Question: This is the called Function:
'''
int onBattle(int level,char nomeheroi[20])
{
const char *monsternames[4][3] = {
{"Rat","Bat","Spider"},
{"Goblin","Orc","Dwarf"},
{"Dragon","Lich","Banshee"},
{"Demon","Hydra","Giant Spider"}
};
//printf("monster hp:%f , player hp:%f, player name:%s ",globalvar.monterhp, globalvar.playerhp,nomeheroi);
char opcaobattle;
rndMonster(level);
while((globalvar.monterhp > 0) || (globalvar.playerhp > 0)){
printf("Monster name:%s
",monsternames[globalvar.monstercatego][globalvar.monsternivel]);
printf("Monster Life:%f
",globalvar.monterhp);
printf("------------------------------------------
");
printf("----------------BattleGround--------------
");
printf("------------------------------------------
");
printf("Player name:%s
", nomeheroi);
printf("Player life:%f
", globalvar.playerhp);
printf("----------------------------------------
");
printf("------------------Menu------------------
");
printf("----------------------------------------
");
printf("A - Attack
");
printf("D - Defend
");
scanf("%c",&opcaobattle);
switch(opcaobattle)
{
case 'a':
danoPMonster();
break;
case 'd':
break;
}
}
if(globalvar.monterhp <= 0)
{
return 0;
}
else if(globalvar.playerhp <= 0)
{
return 1;
}
}
'''
This is what happen:

I dont any problem with this code to show two times before stop on Scanf, i tried Do While too and the same thing happens any help?
ps: that globalvar is a global struct and yes there is a value
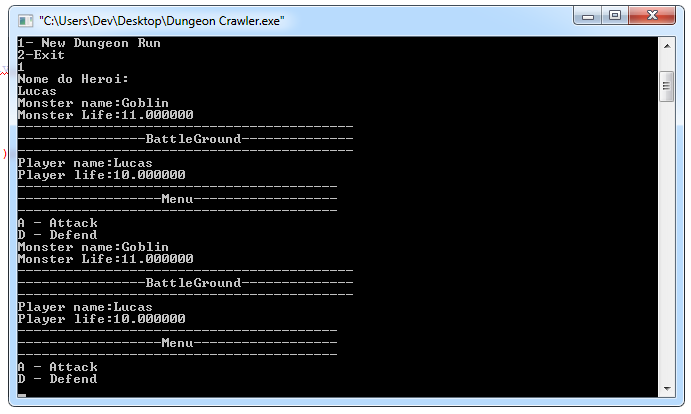
Answer: '''
scanf("%c",&opcaobattle);
'''
I suggest adding a space to the conversion specifier to make sure it isn't using a left-over newline character in the stream.
'''
scanf(" %c",&opcaobattle);
'''
It might be good to have a default case for the switch, too:
'''
default:
printf("Please enter one of the available commands.
");
'''